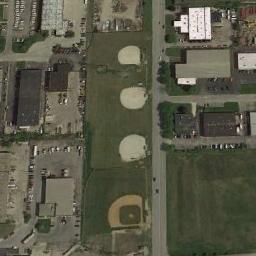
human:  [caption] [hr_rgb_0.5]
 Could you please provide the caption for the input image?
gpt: There is a railway near the baseball field .

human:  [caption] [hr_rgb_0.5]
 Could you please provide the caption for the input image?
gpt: Four baseball diamonds of different sizes next to a road while some buildings and parking lots beside .

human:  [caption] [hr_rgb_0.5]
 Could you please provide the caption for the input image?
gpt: There are four baseball diamonds in the grass surrounded by the houses .

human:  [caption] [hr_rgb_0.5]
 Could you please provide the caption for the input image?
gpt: There are four baseball diamonds in the middle of many buildings with a road beside .

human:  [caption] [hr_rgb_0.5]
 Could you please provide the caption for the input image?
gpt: Many buildings are next to  the four baseball diamonds .